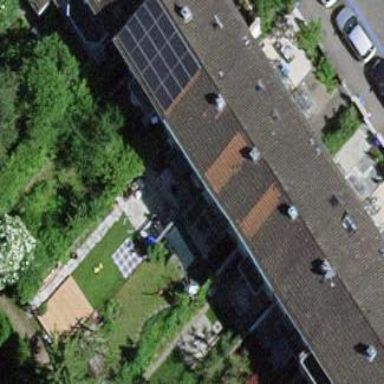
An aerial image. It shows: Terrace building.